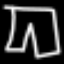
Label: pants